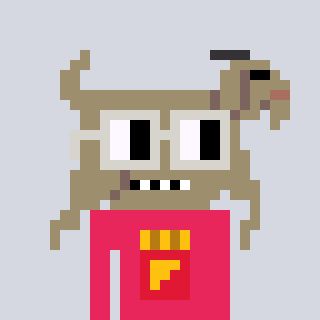
a pixel art character with square light gray glasses, a goat-shaped head and a redpinkish-colored body on a cool background